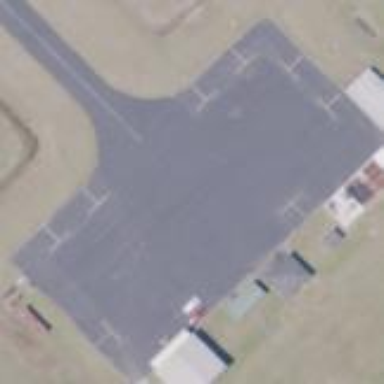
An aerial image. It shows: Apron at the airport.